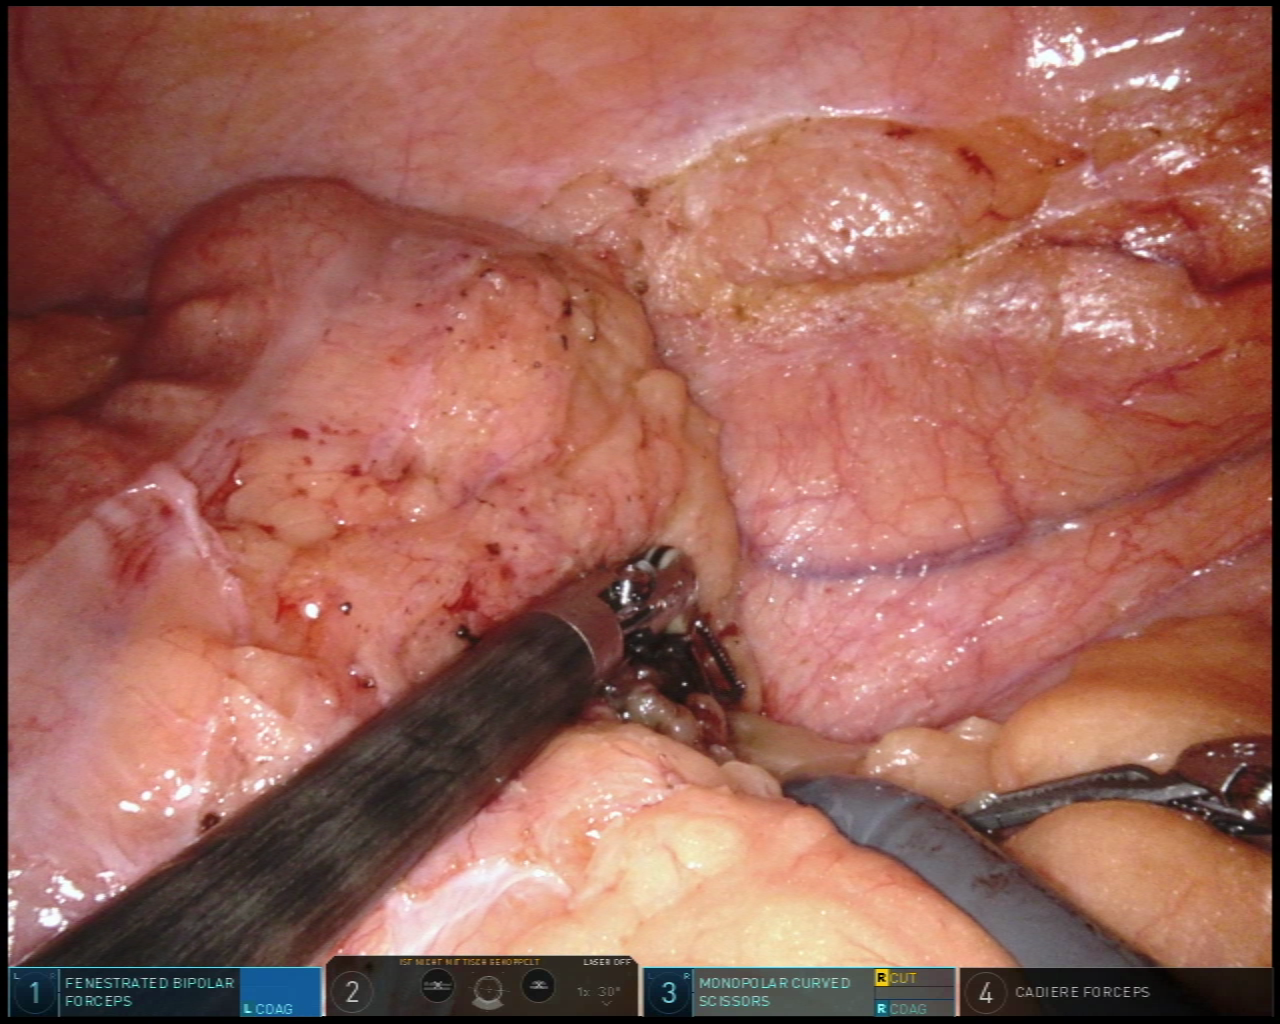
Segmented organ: abdominal_wall
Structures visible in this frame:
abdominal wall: yes
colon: yes
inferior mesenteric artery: no
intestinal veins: no
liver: no
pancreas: no
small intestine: no
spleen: no
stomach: no
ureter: no
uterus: no
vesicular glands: no